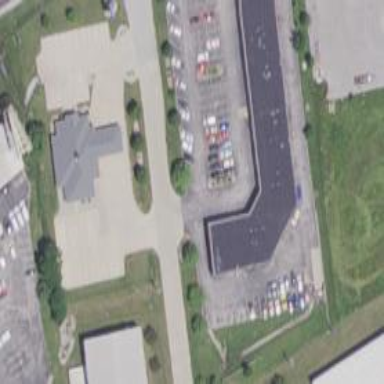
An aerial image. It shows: Car rental facility.